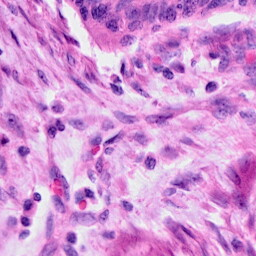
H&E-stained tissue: Cervix